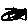
Label: bird